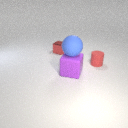
large purple rubber cube in front of small red metal cube